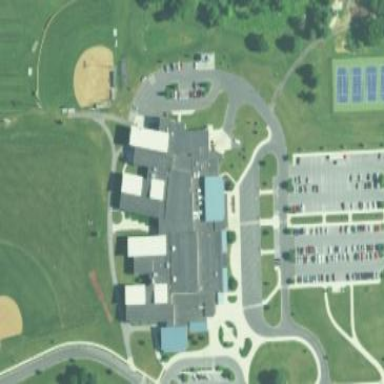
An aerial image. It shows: School building with school amenities.